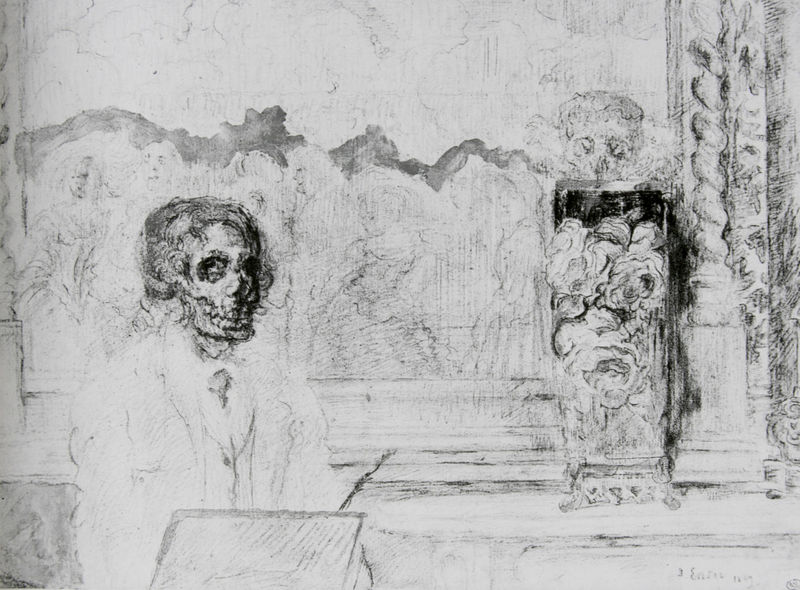
Titel: Skeleton Drawing Fine Puerilities
Künstler: James Ensor
Standort: Paris
Institution: Musée du Louvre, Départment des Arts Graphiques
Schlagwörter: feder, mann, weiß, bäume, frauen, landschaft, sitzen, äste, fenster, frisur, glas, grau, hüte, raum, schwarz, skizze, säule, säulen, tisch, zeichnung, ensor, ornament, alt, anzug, augen, gesicht, knoten, mensch, rahmen, schädel, sockel, tod, tot, vorhang, spiegelung, zweige, haare, sessel, locken, stilleben, stillleben, spiegelbild, studie, grafik, graphik, rand, krawatte, verzierung, maler, platte, weste, tusche, kohle, lithographie, schwarzweiß, augenhöhlen, selbstbildnis, bleistift, entwurf, james, unvollendet, pult, studien, gebiss, skelett, totenkopf, zähne, wesen, schemen, skizzen, spirale, zeichung, totenköpfe, james ensor, röntgenaufnahme, max, gabriel von, skelezz